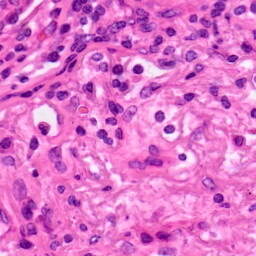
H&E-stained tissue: Lung